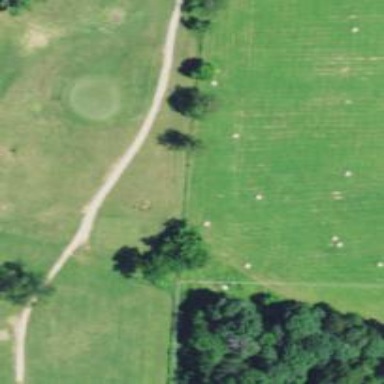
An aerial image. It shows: Path for both road and golf.